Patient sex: F
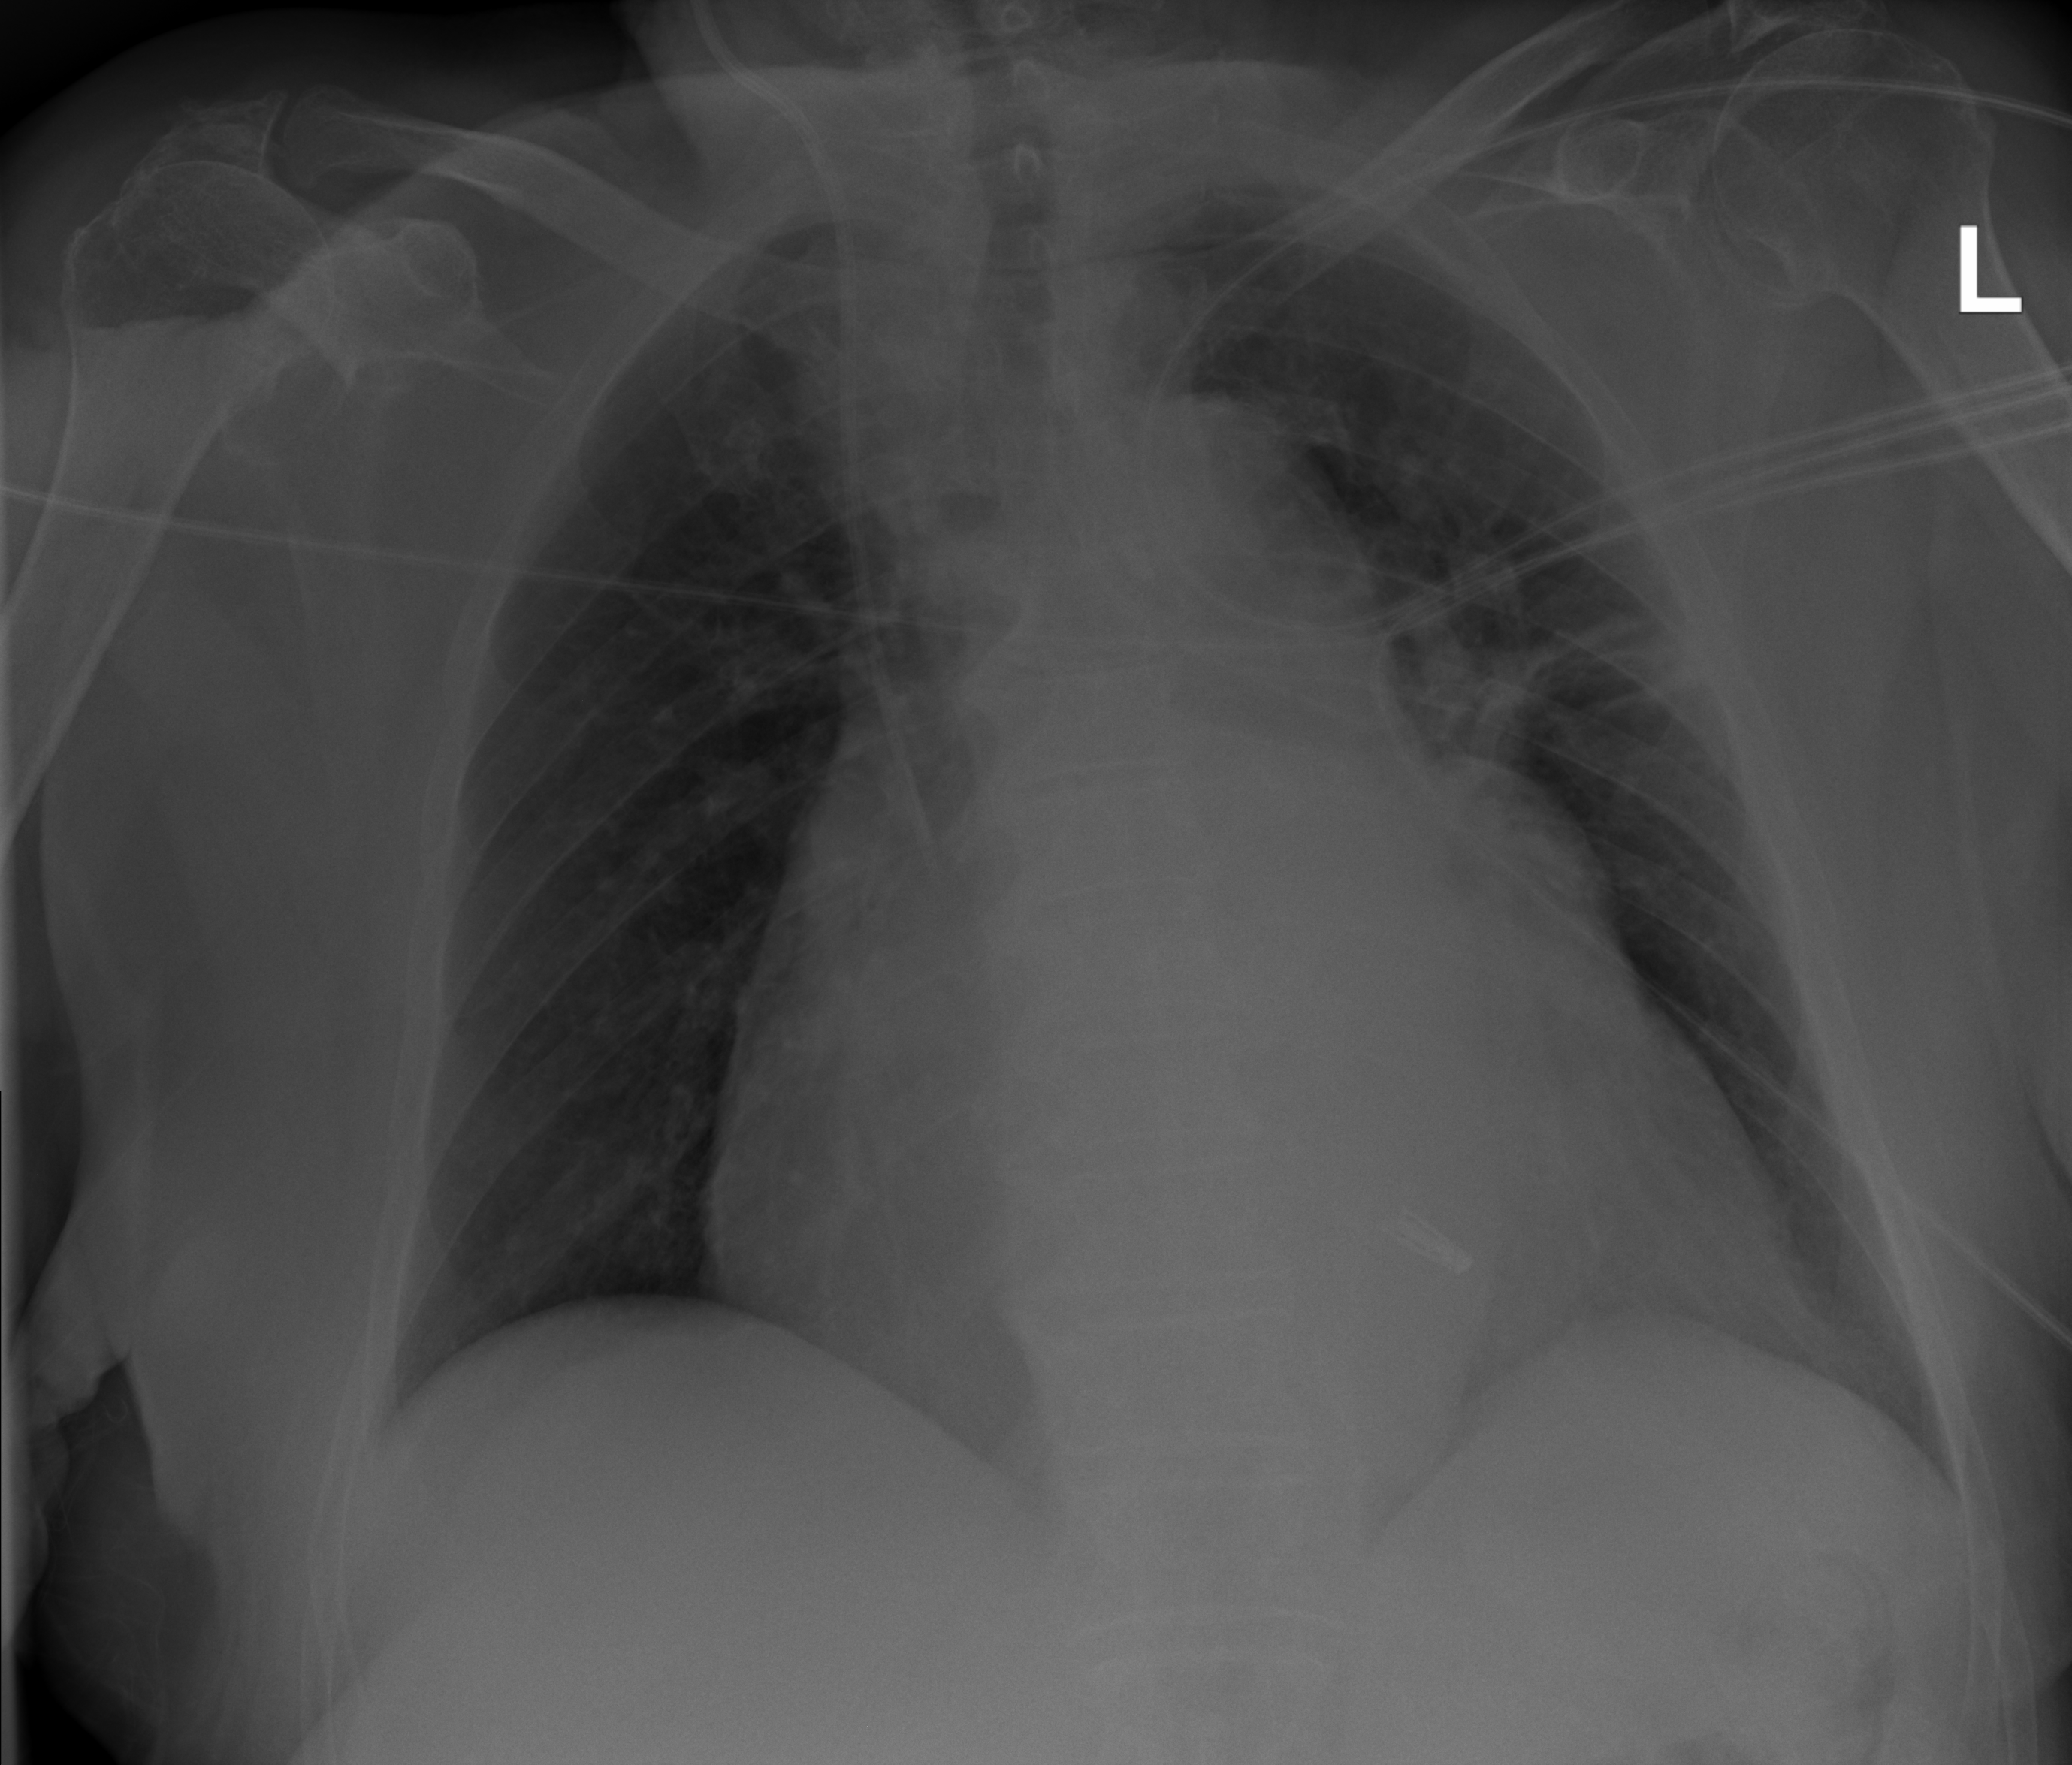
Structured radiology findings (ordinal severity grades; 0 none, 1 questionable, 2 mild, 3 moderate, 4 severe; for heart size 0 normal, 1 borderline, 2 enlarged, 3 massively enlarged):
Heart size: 3
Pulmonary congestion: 0
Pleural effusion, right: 0
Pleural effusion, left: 0
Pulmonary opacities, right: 0
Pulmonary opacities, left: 0
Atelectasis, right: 0
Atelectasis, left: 2